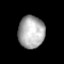
Tissue: lung
Cell type: Epithelial cells
Senescence score: 0.6437
Nuclear area (px): 836
Mean DAPI intensity: 171.673